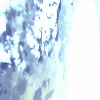
Label: sunburn